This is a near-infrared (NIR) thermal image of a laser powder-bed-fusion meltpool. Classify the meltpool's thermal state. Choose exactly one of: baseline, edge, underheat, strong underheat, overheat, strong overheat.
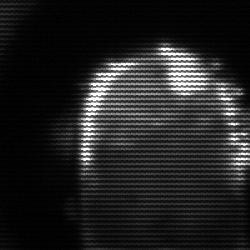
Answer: baseline